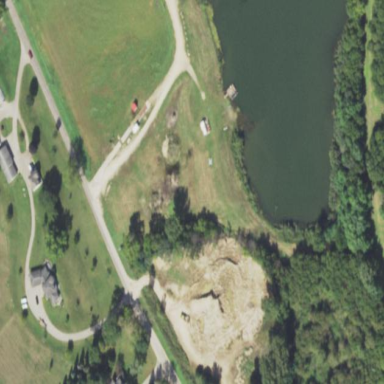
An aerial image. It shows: Quarry area.